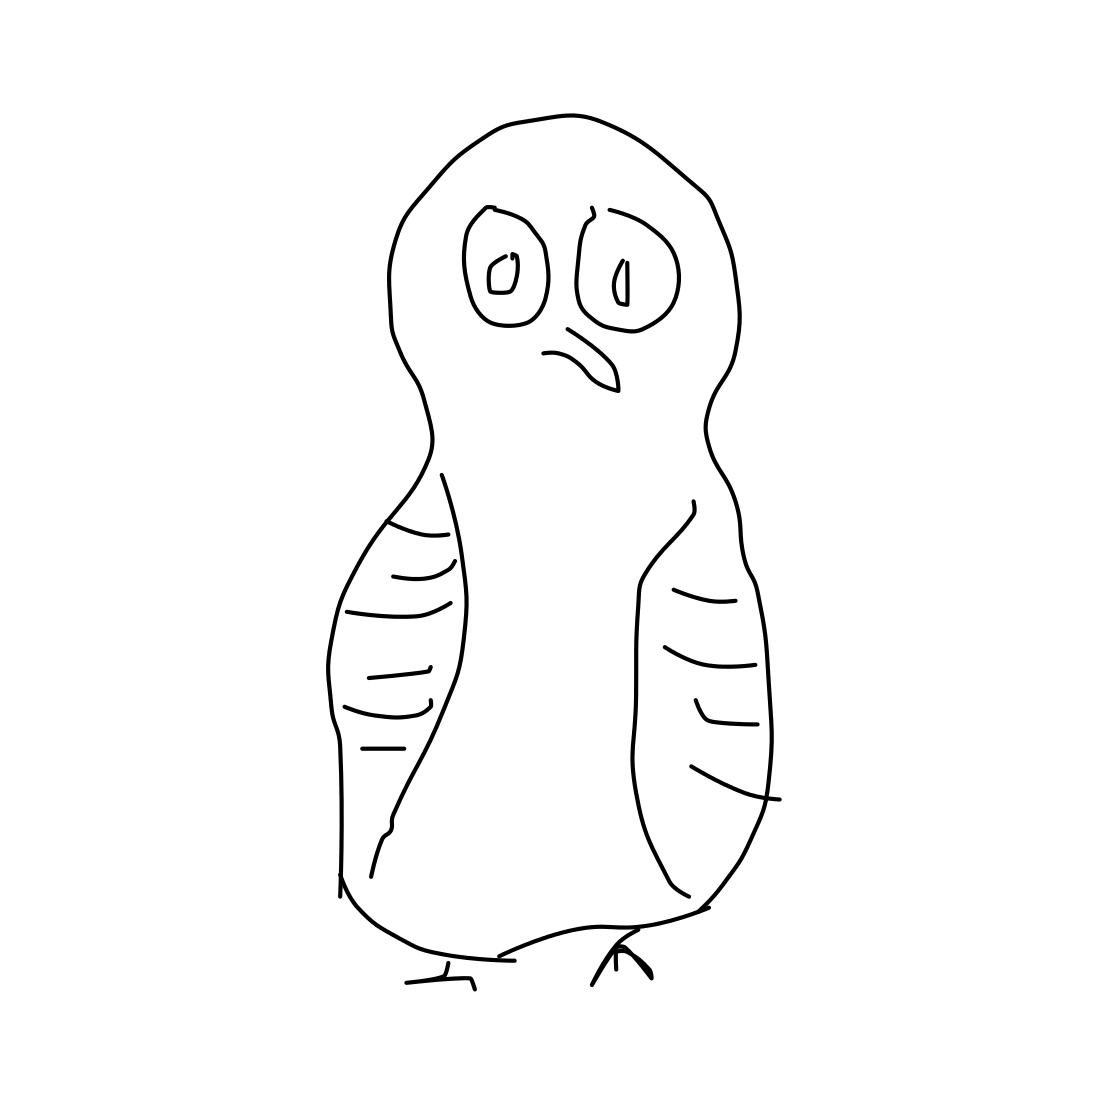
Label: owl